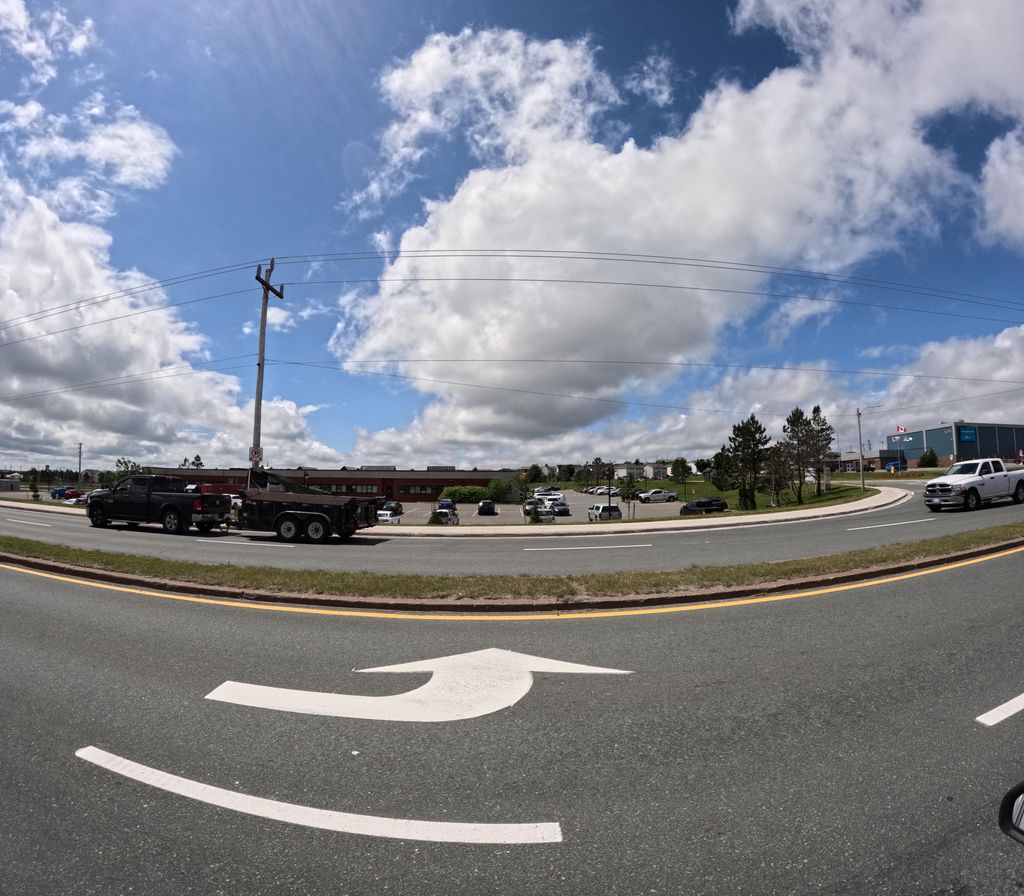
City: st_johns